Interaction volume radius: 5 \u00c5
Interaction volume height: 40 \u00c5
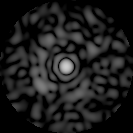
Disorder parameter: 0.8094